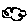
Label: cloud